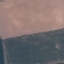
Land use / land cover class: AnnualCrop